Contrast-enhanced CT slice 33 of 77
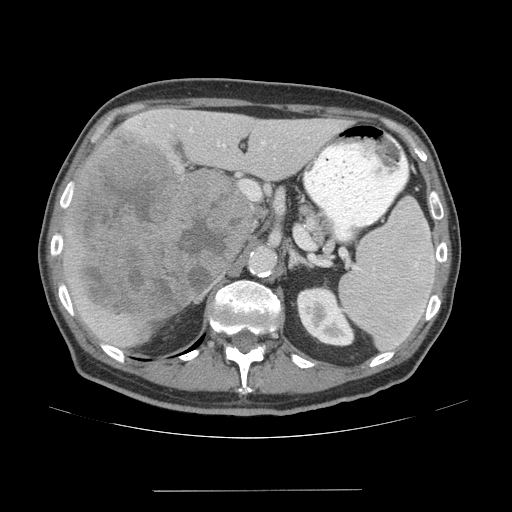
Segmented voxel counts for this case:
Liver: 916216 voxels
Tumor mass: 720141 voxels
Portal vein: 11413 voxels
Abdominal aorta: 6802 voxels